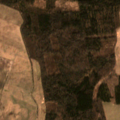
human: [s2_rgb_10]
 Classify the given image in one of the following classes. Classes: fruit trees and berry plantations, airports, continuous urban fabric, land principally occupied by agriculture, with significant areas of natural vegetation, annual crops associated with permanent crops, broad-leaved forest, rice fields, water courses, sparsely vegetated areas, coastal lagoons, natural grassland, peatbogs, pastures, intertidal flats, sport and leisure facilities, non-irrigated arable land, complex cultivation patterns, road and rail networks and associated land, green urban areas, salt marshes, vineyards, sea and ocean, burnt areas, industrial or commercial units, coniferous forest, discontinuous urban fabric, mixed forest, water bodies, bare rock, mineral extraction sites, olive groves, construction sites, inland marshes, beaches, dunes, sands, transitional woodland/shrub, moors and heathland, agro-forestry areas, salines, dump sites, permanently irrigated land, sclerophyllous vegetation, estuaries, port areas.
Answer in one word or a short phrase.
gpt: non-irrigated arable land, broad-leaved forest, mixed forest, transitional woodland/shrub